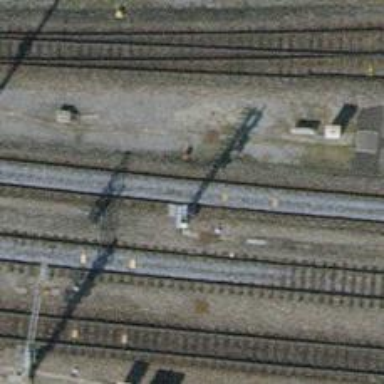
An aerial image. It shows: Railway signal.